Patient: sex M, age 73
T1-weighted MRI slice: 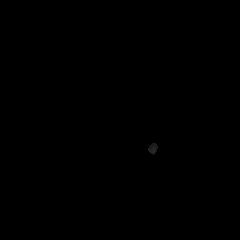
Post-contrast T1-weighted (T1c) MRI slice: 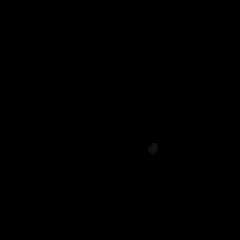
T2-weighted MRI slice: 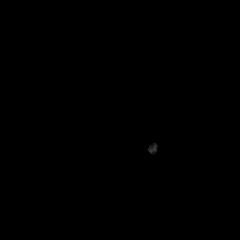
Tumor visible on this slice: no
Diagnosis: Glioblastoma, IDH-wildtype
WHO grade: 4